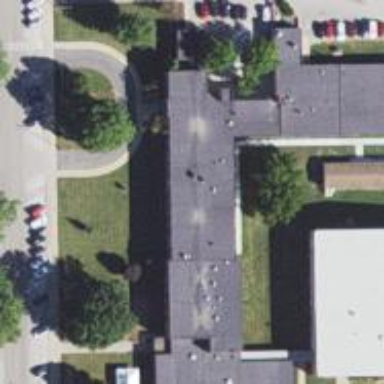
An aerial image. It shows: School.